Field crop: tomato
Growth stage: 1
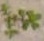
Species: portulaca